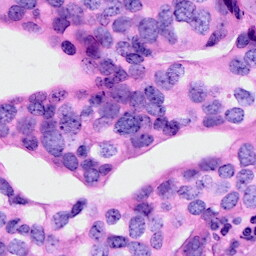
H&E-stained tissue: Breast